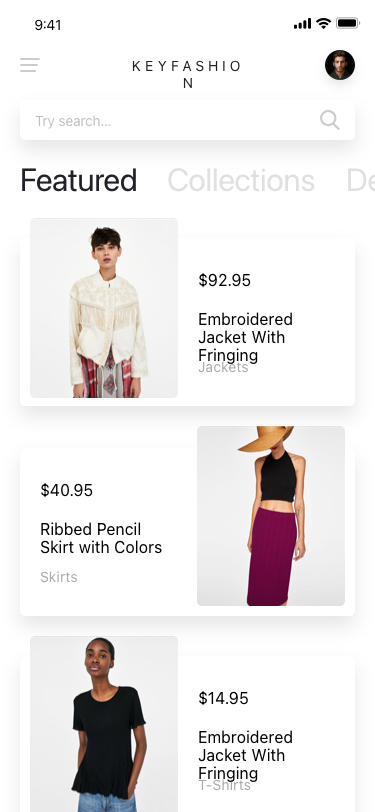
Text in this UI design:
T-Shirts
Embroidered Jacket With Fringing
$14.95
Jackets
Embroidered Jacket With Fringing
$92.95
Skirts
Ribbed Pencil Skirt with Colors
$40.95
Featured
Collections
Deals
Try search…
KEYFASHION